Interaction volume radius: 5 \u00c5
Interaction volume height: 35 \u00c5
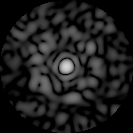
Disorder parameter: 0.8435